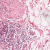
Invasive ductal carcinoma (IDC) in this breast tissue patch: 1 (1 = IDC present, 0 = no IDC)